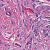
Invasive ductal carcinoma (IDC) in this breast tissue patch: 1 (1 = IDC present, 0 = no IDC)